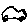
Label: car